Question: I'm trying to create a generic to simplify my codes (it's a web api project), but at somehow it's ended up becoming more complicated than I expected. What I'm trying to implement is something like this:

To simplify my whole real code, this is what I've written:
'''
public interface IDatabaseTable { }
public class ReceiptIndex: IDatabaseTable { }
public interface IBackend<T> where T: IDatabaseTable { }
public class Receipts : IBackend<ReceiptIndex> { }
public class Generic<T> : SyncTwoWayXI, IBackend<T> where T:IDatabaseTable { }
public class BaseController<T> : ApiController where T: IBackend<IDatabaseTable>, new () { }
'''
All of the line above created separately in its own file.
When I try to create controller that Inherit from BaseController
'''
public class ReceiptsBaseController : BaseController<Receipts>
'''
I get an error said
> The type 'Receipts' cannot be used as type parameter 'T' in the
generic type or method 'BaseController'. There is no implicit
reference conversion from 'Receipts' to 'IBackend'.
I try to find a similar problem and end up with something called Covariance and Contravariance problem. Can anyone give feedback for what I'm trying to do or maybe something that can I do to simplify it.
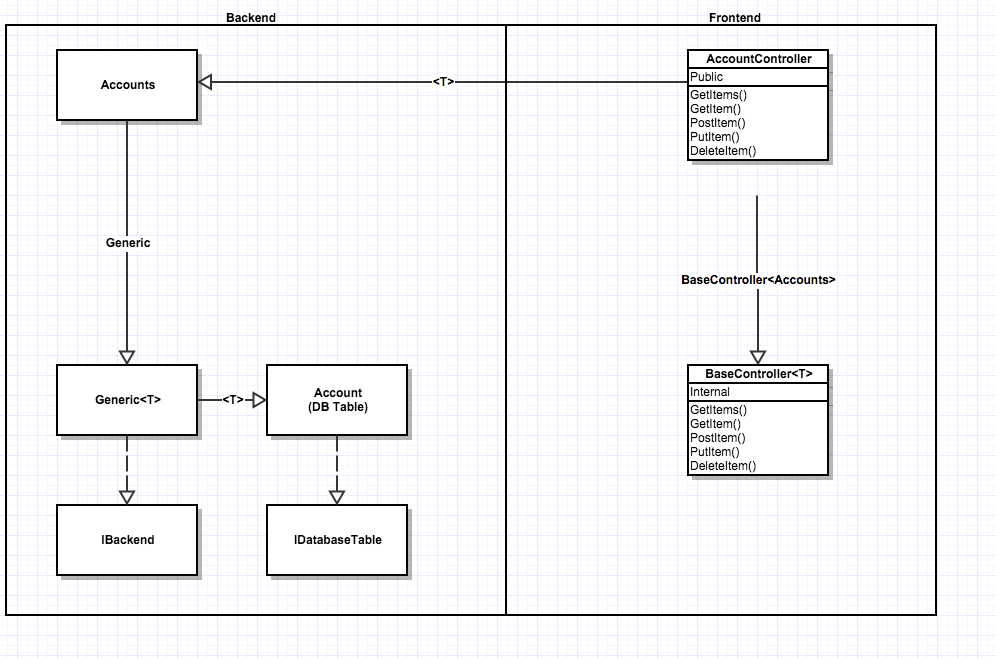
Answer: You can try to specify the 'T' in IBackend.
Like this:
'''
public class BaseController<T, TBackEndSubType> : ApiController
where T : IBackend<TBackEndSubType>, new()
where TBackEndSubType : IDatabaseTable { }
public class ReceiptsBaseController : BaseController<Receipts, ReceiptIndex> { }
'''